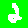
Digit: 2